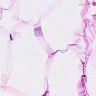
Metastatic tissue present: no